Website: bh-photo
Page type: receipt
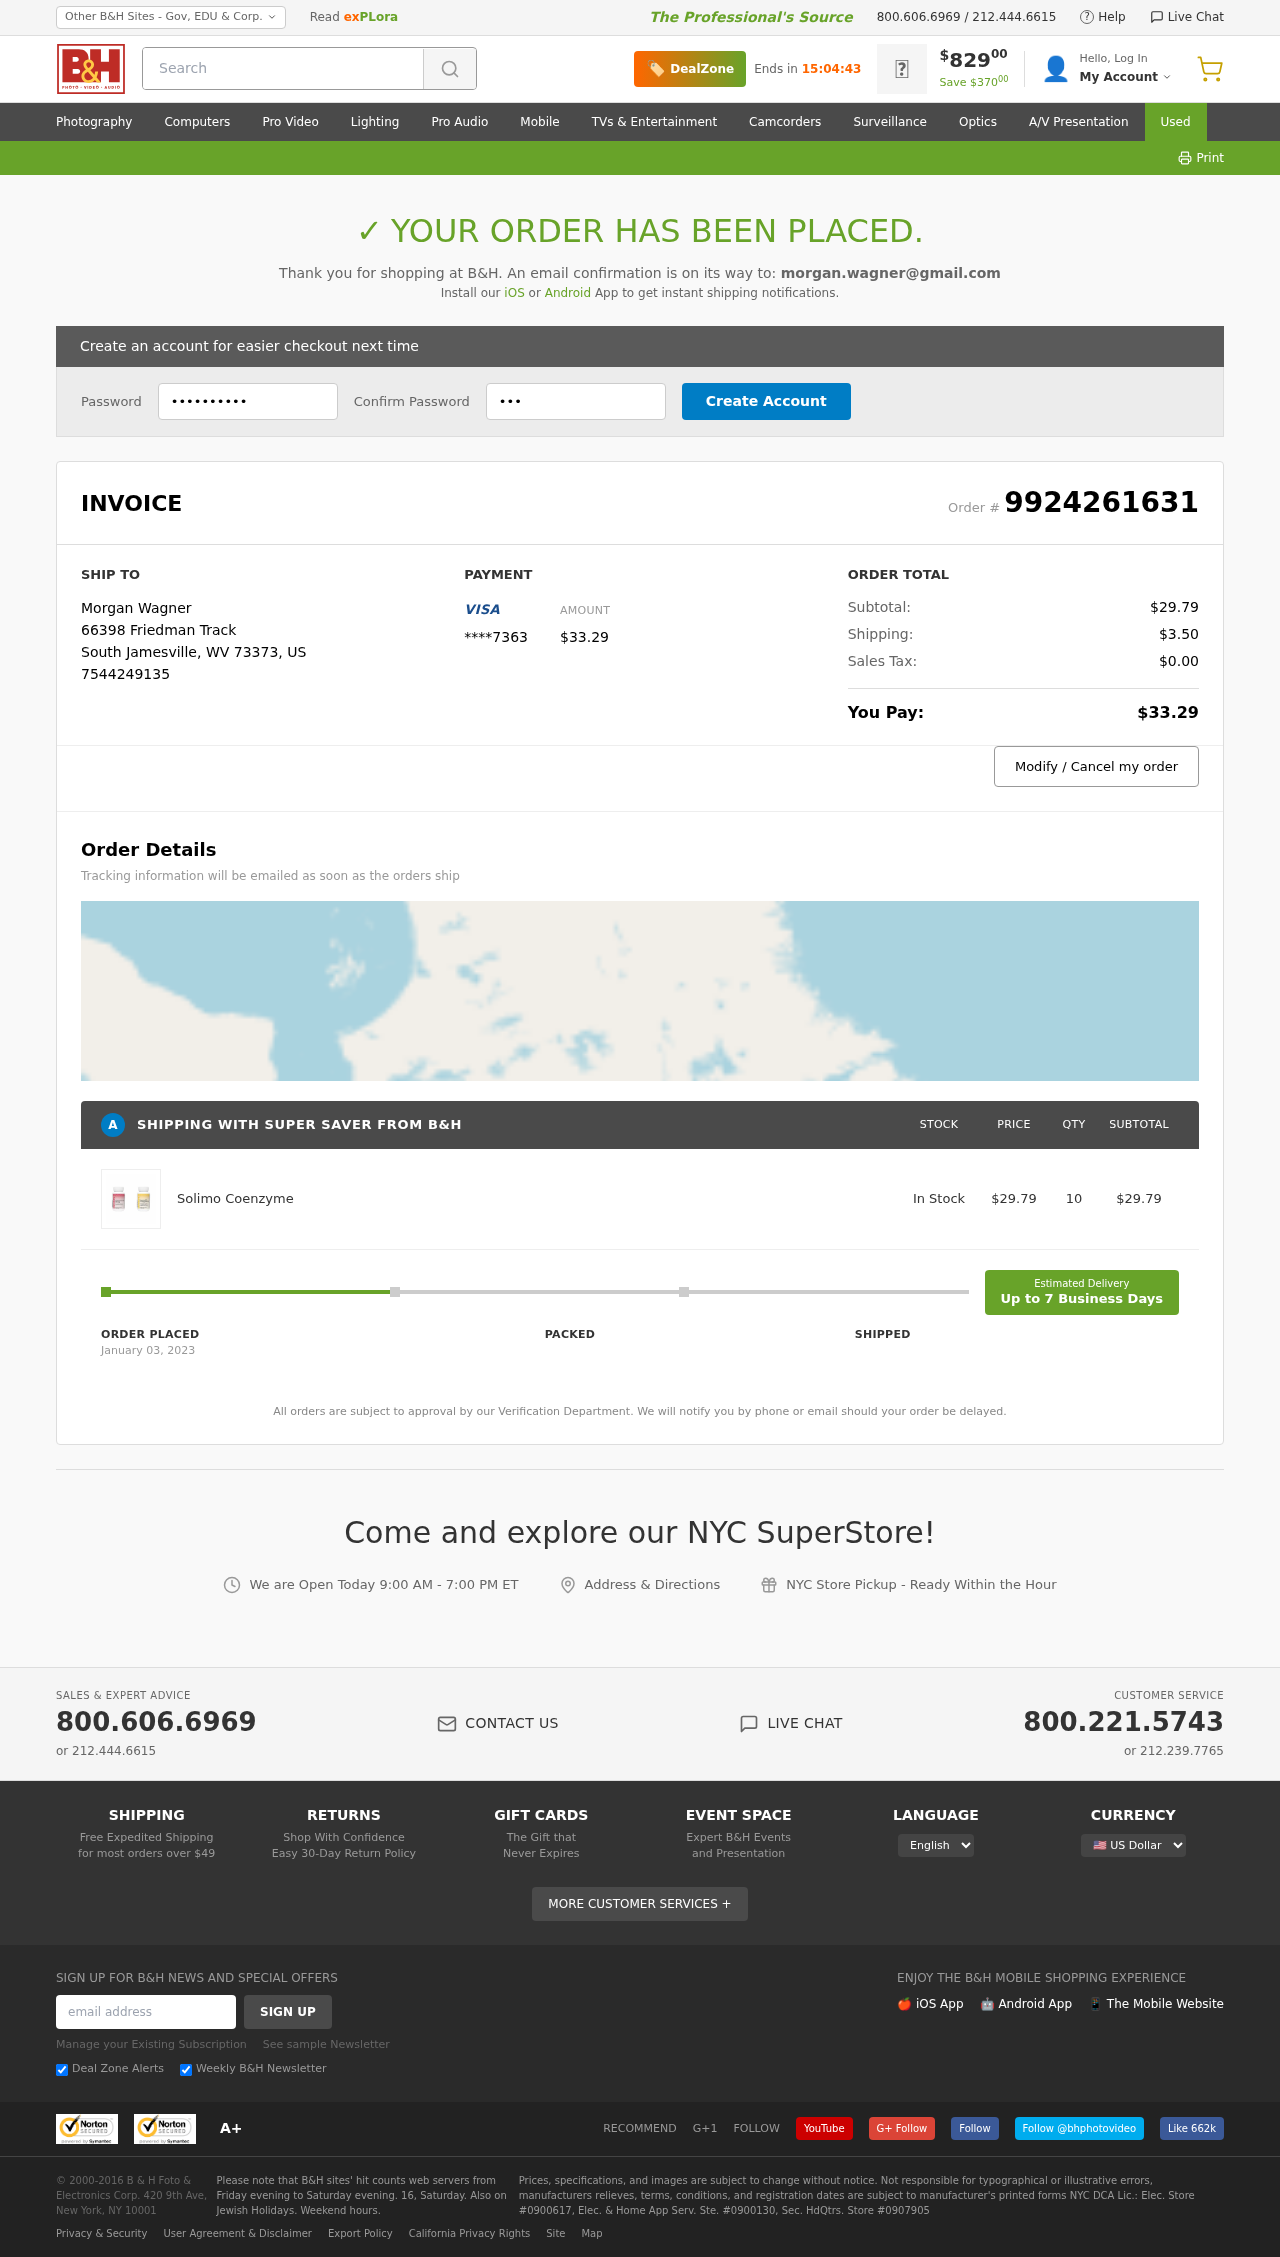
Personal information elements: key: PII_CARD_LAST4
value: ****7363
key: PII_CITY
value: South Jamesville
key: PII_COUNTRY_CODE
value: US
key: PII_EMAIL
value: morgan.wagner@gmail.com
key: PII_FULLNAME
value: Morgan Wagner
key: PII_PHONE
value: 7544249135
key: PII_POSTCODE
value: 73373
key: PII_STATE_ABBR
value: WV
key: PII_STREET
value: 66398 Friedman Track
Product elements: key: PRODUCT1_NAME
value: Solimo Coenzyme
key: PRODUCT1_PRICE
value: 29.79
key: PRODUCT1_QUANTITY
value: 10
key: PRODUCT1_SUBTOTAL
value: $29.79
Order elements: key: ORDER_ID
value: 9924261631
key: ORDER_TOTAL
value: $33.29
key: ORDER_SUBTOTAL
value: $29.79
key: ORDER_SHIPPING_COST
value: $3.50
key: ORDER_TAX
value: $0.00
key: ORDER_DATE
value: January 03, 2023
Search elements: key: HEADER_SEARCH
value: Search